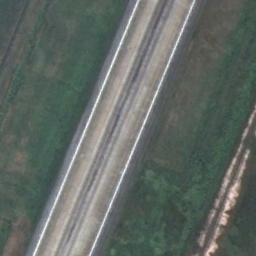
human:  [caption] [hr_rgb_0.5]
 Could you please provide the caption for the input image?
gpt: The runway goes through the lawn .

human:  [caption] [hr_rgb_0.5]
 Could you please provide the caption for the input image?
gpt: The runway is on the grass next to the bare land .

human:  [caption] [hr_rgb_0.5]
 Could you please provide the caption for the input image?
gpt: The runway is surrounded by grass .

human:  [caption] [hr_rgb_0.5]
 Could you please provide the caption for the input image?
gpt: Next to the runway is a green lawn with white line signs on the runway .

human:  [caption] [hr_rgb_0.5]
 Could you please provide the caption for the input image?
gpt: There are green lawns beside the runway .